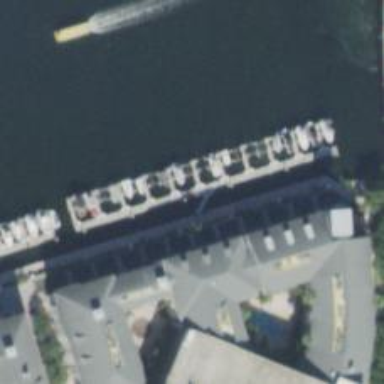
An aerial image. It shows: Dock by the waterway.